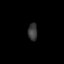
Tissue: lung
Cell type: Others
Senescence score: 0.234
Nuclear area (px): 161
Mean DAPI intensity: 56.385